Interaction volume radius: 10 \u00c5
Interaction volume height: 10 \u00c5
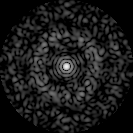
Disorder parameter: 0.8593